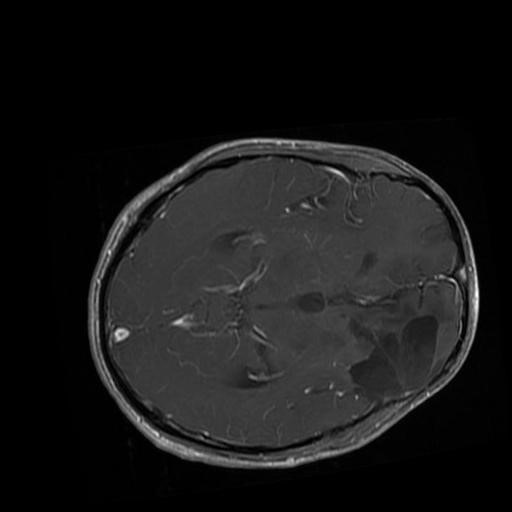
Label: brain_glioma